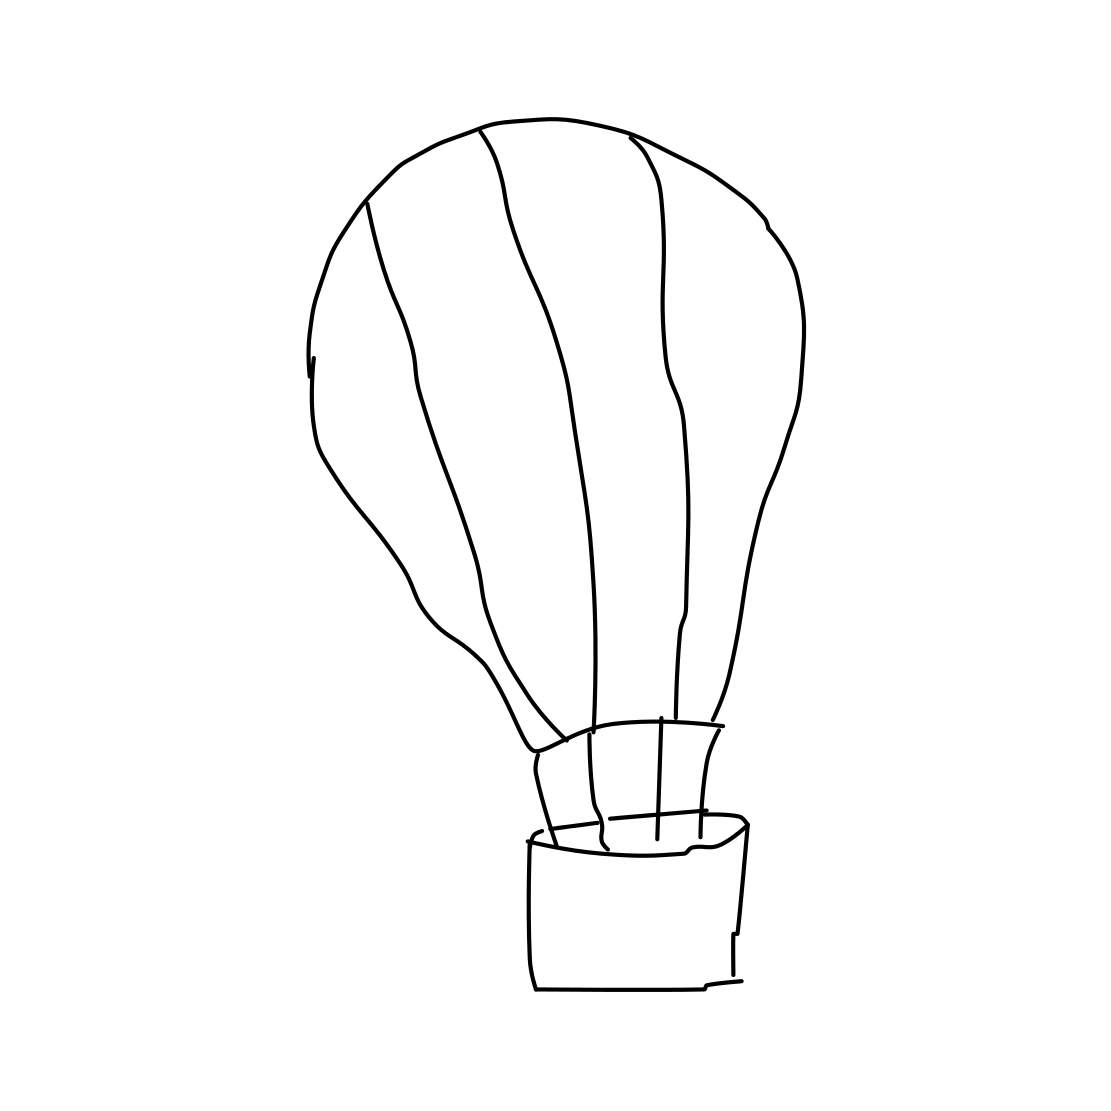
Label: hot air balloon